Question: I met some trouble with the property inline-block
It works fine, but When I fill one of my '<li>' it does not put them all at the same level.
I wanted all to have the same size (width and height)= and the same vertical position
Below is my css
'''
ul#display-inline-block-example,
ul#display-inline-block-example li {
/* Setting a common base */
margin-right: 10;
margin-top: 10;
padding: 0;
}
ul#display-inline-block-example li {
display: inline-block;
min-width: 121px;
min-height: 95px;
max-width: 121px;
max-height: 95px;
background: rgb(255,255,255); /* Old browsers */
background: -moz-linear-gradient(top, rgba(255,255,255,1) 0%, rgba(246,246,246,1) 47%, rgba(237,237,237,1) 100%); /* FF3.6+ */
background: -webkit-gradient(linear, left top, left bottom, color-stop(0%,rgba(255,255,255,1)), color-stop(47%,rgba(246,246,246,1)), color-stop(100%,rgba(237,237,237,1))); /* Chrome,Safari4+ */
background: -webkit-linear-gradient(top, rgba(255,255,255,1) 0%,rgba(246,246,246,1) 47%,rgba(237,237,237,1) 100%); /* Chrome10+,Safari5.1+ */
background: -o-linear-gradient(top, rgba(255,255,255,1) 0%,rgba(246,246,246,1) 47%,rgba(237,237,237,1) 100%); /* Opera 11.10+ */
background: -ms-linear-gradient(top, rgba(255,255,255,1) 0%,rgba(246,246,246,1) 47%,rgba(237,237,237,1) 100%); /* IE10+ */
background: linear-gradient(to bottom, rgba(255,255,255,1) 0%,rgba(246,246,246,1) 47%,rgba(237,237,237,1) 100%); /* W3C */
-webkit-border-radius: 5px;
-moz-border-radius: 5px;
border-radius: 5px;
box-shadow: 0 0 0 1px #fafafa inset, 0 1px 1px 0px #dddddd;
border: 1px solid #d5d5d5;
-webkit-box-shadow: 0 0 0 1px #fafafa inset, 0 1px 1px 0px #dddddd;
-moz-box-shadow: 0 0 0 1px #fafafa inset, 0 1px 1px 0px #dddddd;
text-align:center
}
'''
and then the html
'''
<div class="main">
<ul id="display-inline-block-example">
<li><img src="images/history.png"></li>
<li>Item two</li>
<li>Item three</li>
<li>Item one</li>
<li>Item two</li>
<li>Item three</li>
</ul>
</div>
'''
Anykind of help will be much appreciated

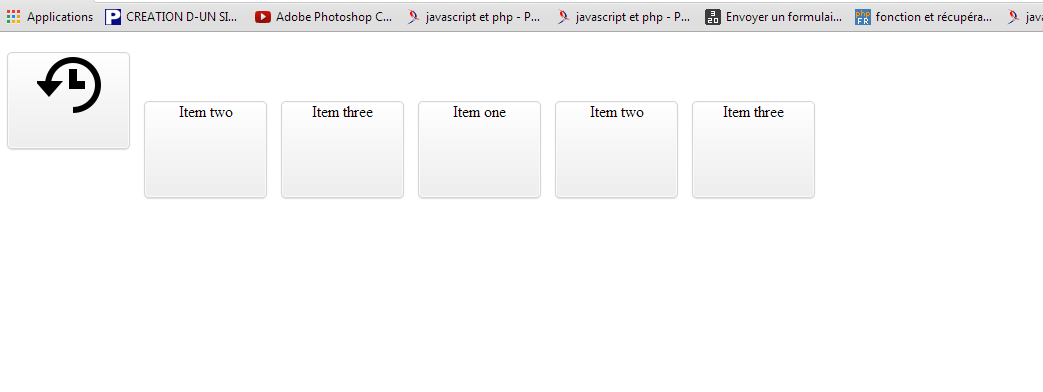
Answer: try
'vertical-align: top' on your 'inline-block' 'li' elements
also see this link :
<URL>